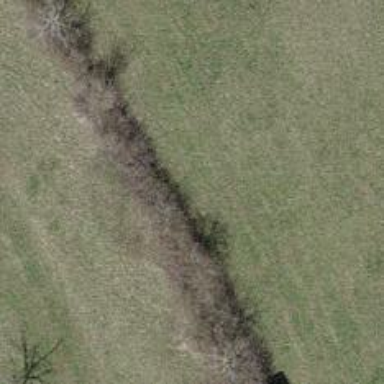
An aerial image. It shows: Hedge acting as barrier.